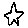
Label: star